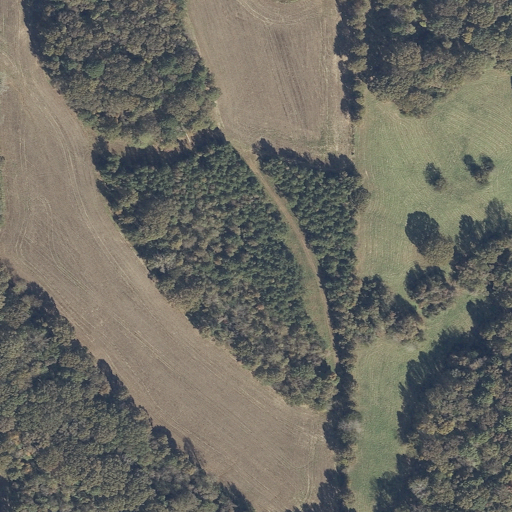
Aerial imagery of depression(s) in Alabama named Smith Bottom containing pasture, deciduous forest, cultivated crops, mixed forest, and shrub